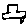
Label: car